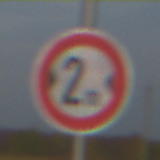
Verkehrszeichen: TatsaechlicheBreite2
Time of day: SunriseSunset
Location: Outdoor (Nature)
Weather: PartlyCloudy
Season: NotSpecified
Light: Natural